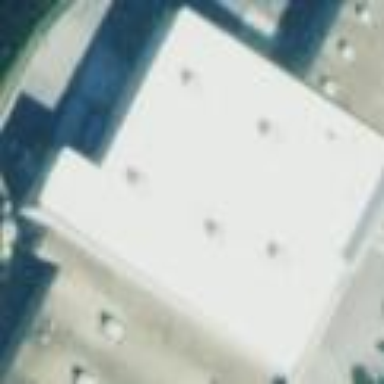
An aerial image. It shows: Retail building.